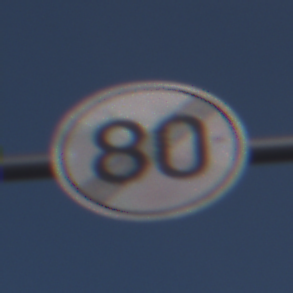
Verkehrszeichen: EndeGeschwindigkeit80
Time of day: MorningAfternoon
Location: Outdoor (Nature)
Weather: PartlyCloudy
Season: NotSpecified
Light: Natural